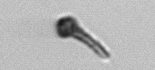
Label: Euglena